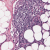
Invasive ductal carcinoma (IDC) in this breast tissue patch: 0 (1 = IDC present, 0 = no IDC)